Question: I'm trying to get less marks on the x axis to display, since it's not exactly readable as to what size those values are.

Right now I'm using the
'''
set xrange [1000:<PHONE>]
'''
directive.
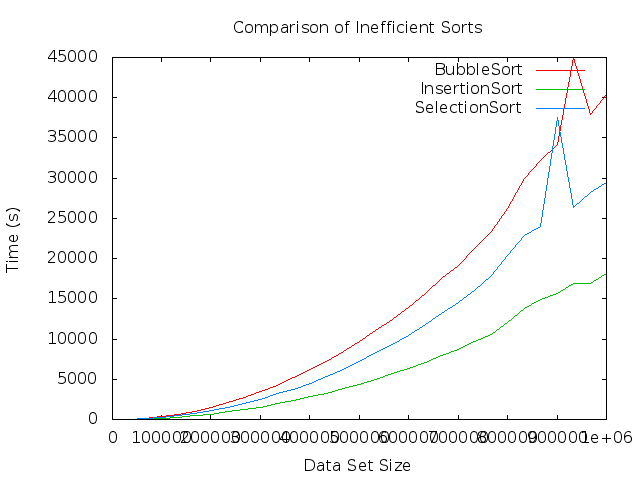
Answer: You can use the command
'''
'set xtics 5e5'
'''
(or some other number) to space the tics further apart. For your data it looks like three tics are fine, you could even get away with two:
'''
'set xtics 1e6'
'''
Sadly gnuplot lacks an option to set the number of tics explicitly.